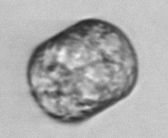
Label: Lauderia_annulata